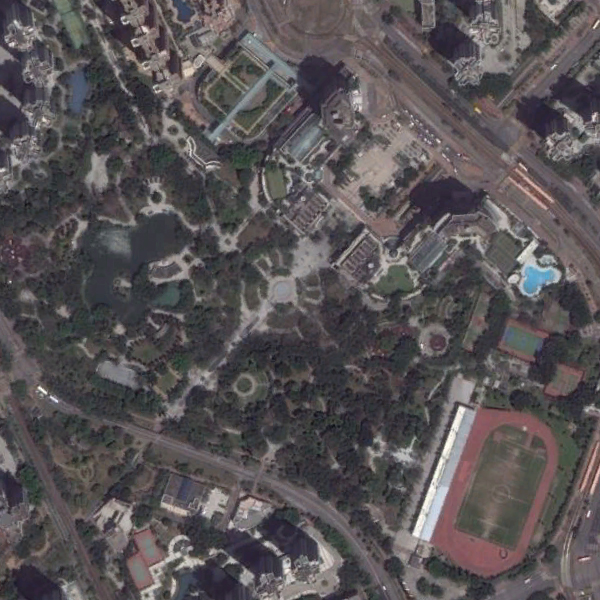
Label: Park